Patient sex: M
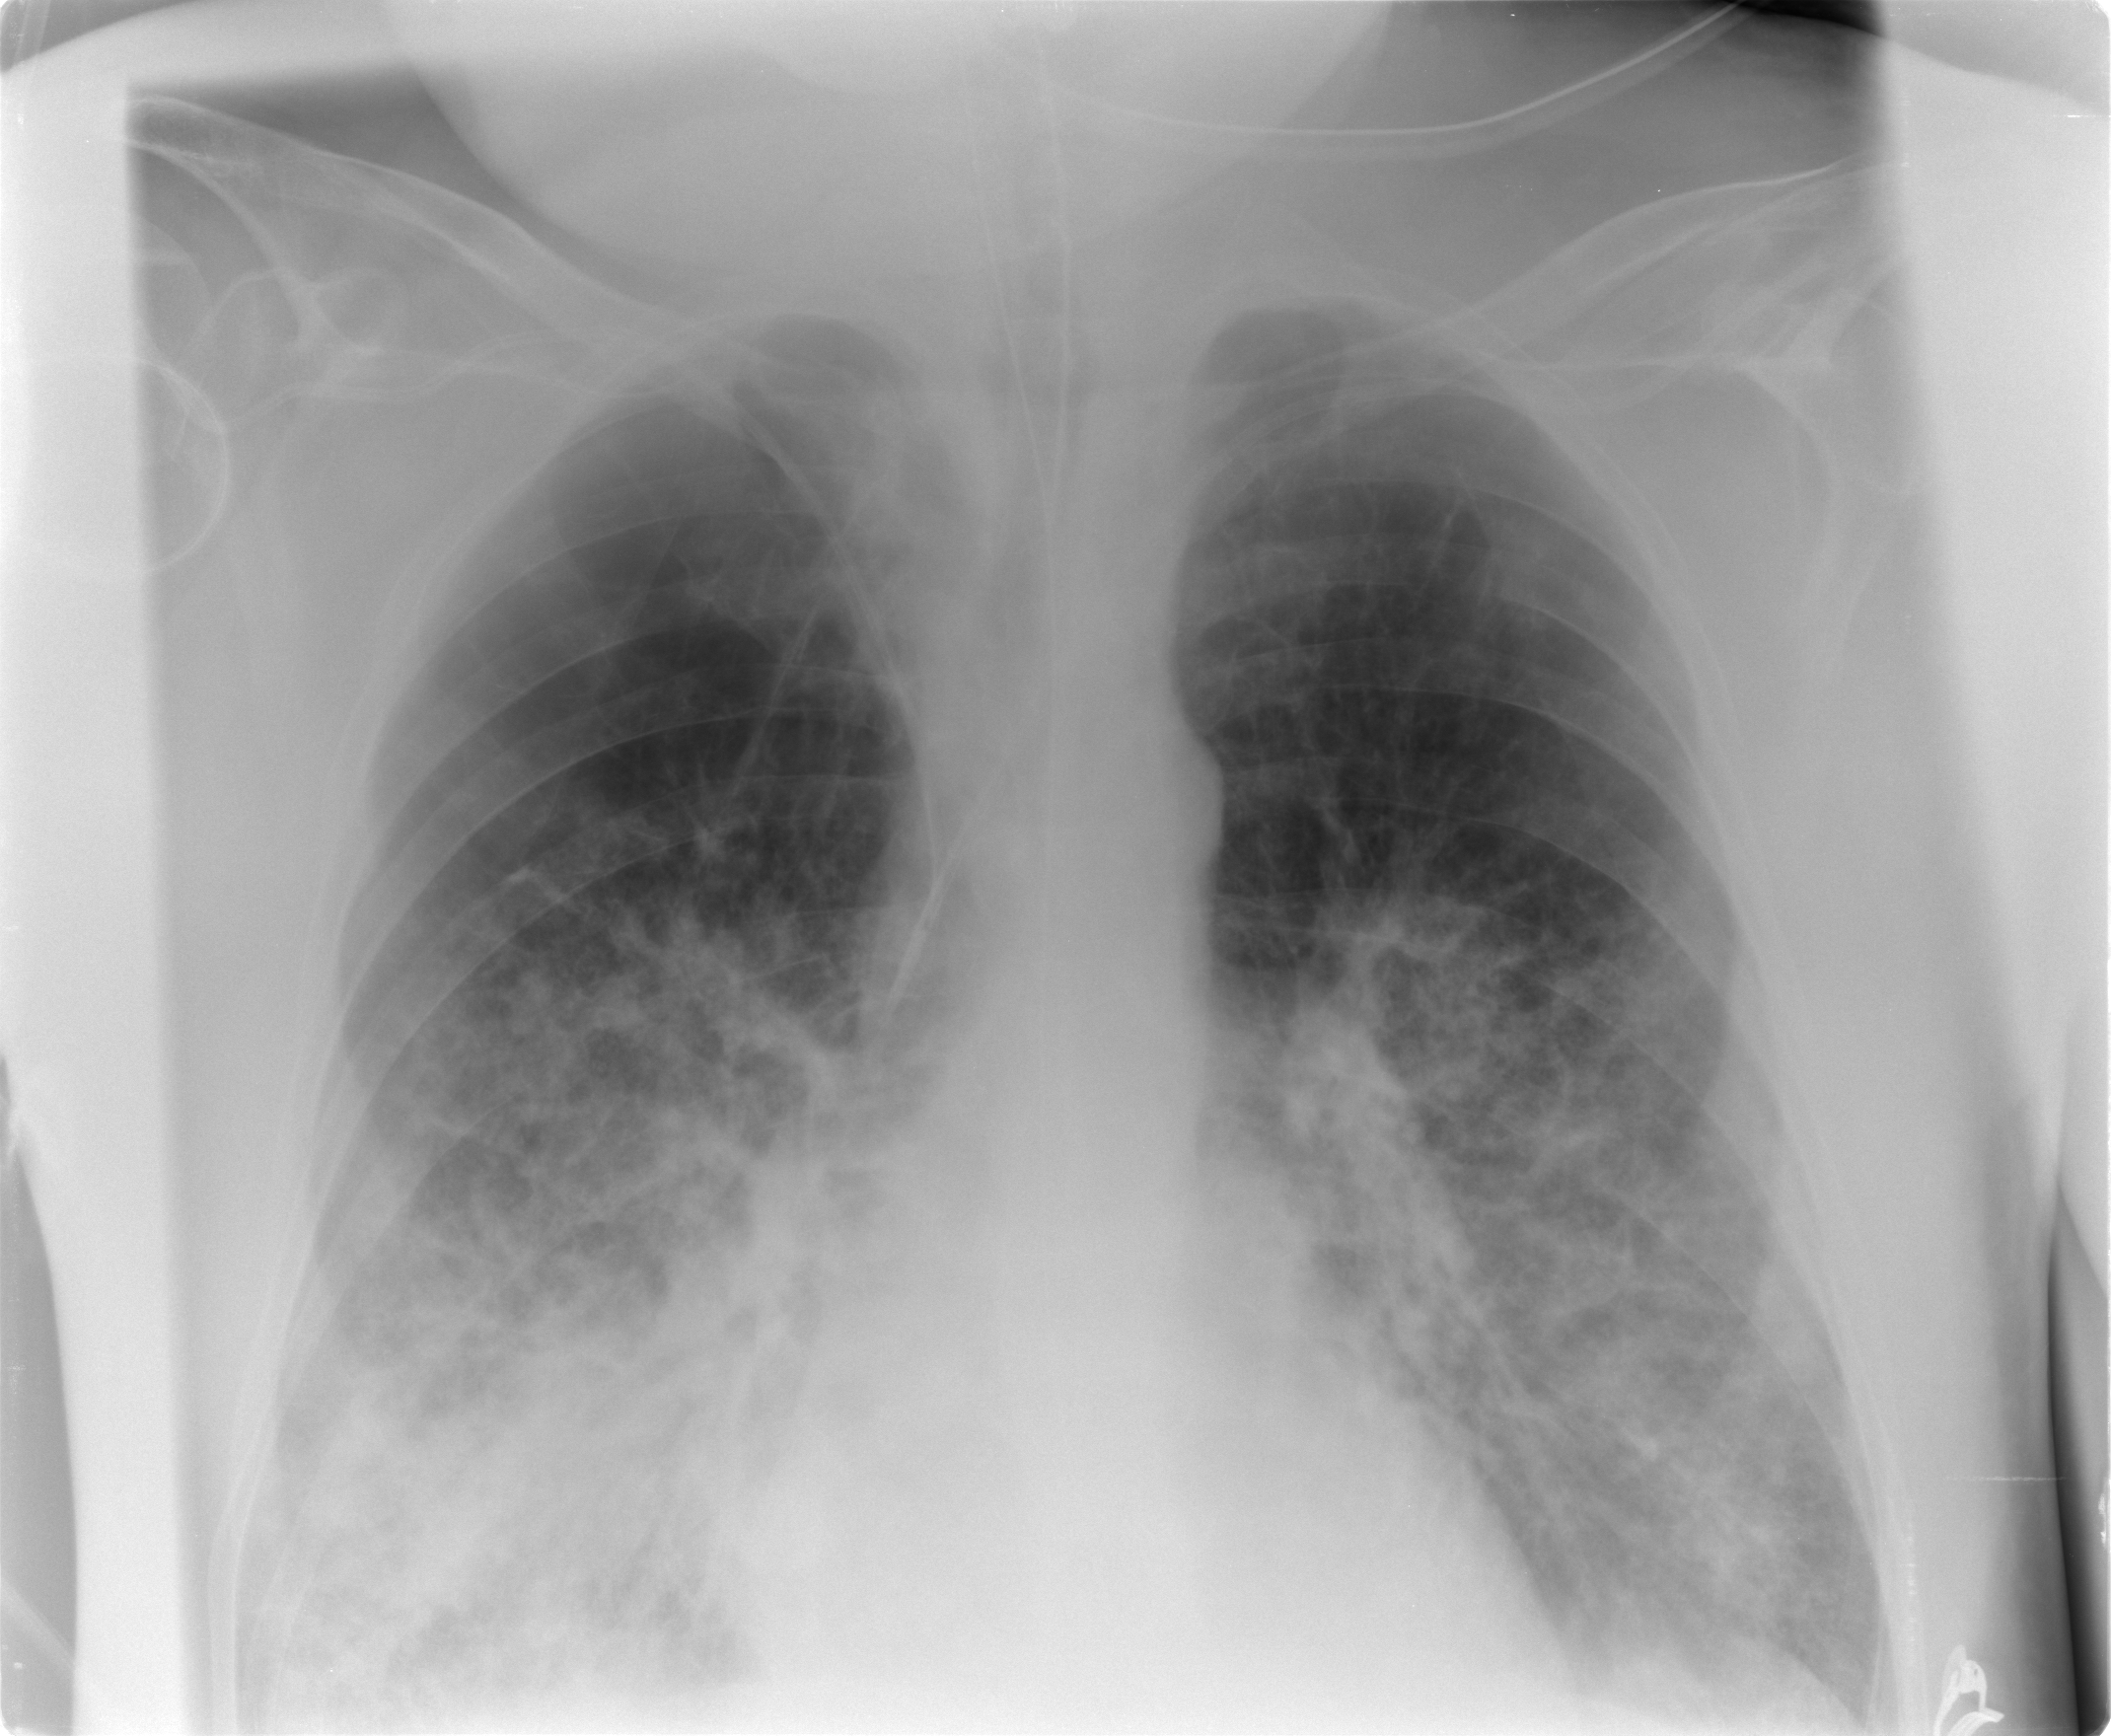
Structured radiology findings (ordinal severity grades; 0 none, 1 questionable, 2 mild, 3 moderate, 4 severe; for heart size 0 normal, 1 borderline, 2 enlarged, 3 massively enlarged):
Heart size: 0
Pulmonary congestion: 2
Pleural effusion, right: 2
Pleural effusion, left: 2
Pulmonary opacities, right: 3
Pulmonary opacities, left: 3
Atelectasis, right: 3
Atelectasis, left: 3